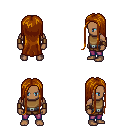
a pixel art fantasy rpg character, male body template, human, dark skin, leather chest armor, magenta pants, brunette extra-long hairstyle, leather bracers, four views (front, back, left, right), 2x2 character sprite sheet, small pixel art, hard edges, no anti-aliasing